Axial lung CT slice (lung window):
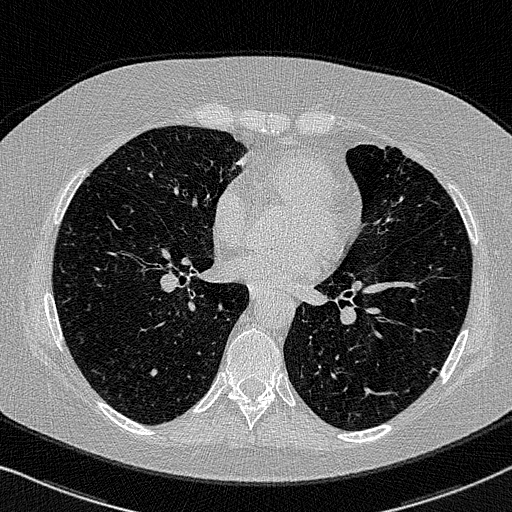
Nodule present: no